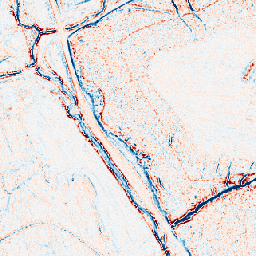
Category: classical
Decomposition family: uniform
Decomposition parameters: size: 5
Upsampling method: area
Upsampling parameters: scale: 8
Upsampling scale: 8